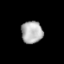
Tissue: lung
Cell type: Epithelial cells
Senescence score: 0.1943
Nuclear area (px): 472
Mean DAPI intensity: 174.494